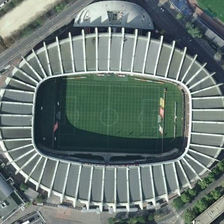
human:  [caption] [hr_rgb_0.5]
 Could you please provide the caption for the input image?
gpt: the grey stadium with radial white stripes on the roof is located near a ground track field  with lines of trees decorated around .

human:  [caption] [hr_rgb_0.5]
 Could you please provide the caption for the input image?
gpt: the grey stadium with radial white stripes on the roof is located near a ground track field  with lines of trees decorated around .

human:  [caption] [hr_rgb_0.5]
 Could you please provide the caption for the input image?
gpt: it is a oval stadium casting huge shadows on its soccer playground inside .

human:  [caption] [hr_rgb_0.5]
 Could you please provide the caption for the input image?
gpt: the playground is surrounded by a blearchers with a oval ceiling like a carpenterwor .

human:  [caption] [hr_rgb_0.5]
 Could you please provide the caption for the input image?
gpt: several buildings and some green trees are around an oval stadium with a football field in it .